Interaction volume radius: 10 \u00c5
Interaction volume height: 10 \u00c5
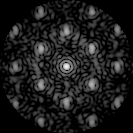
Disorder parameter: 0.4009